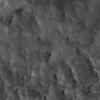
Label: not_dusty